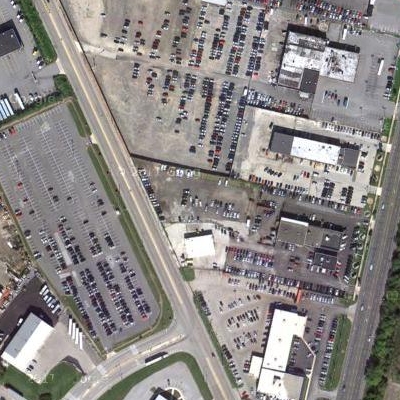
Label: Parking